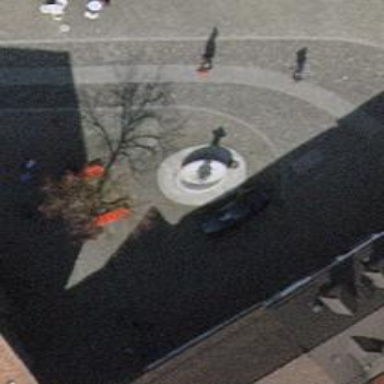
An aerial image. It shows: Beautiful fountain.